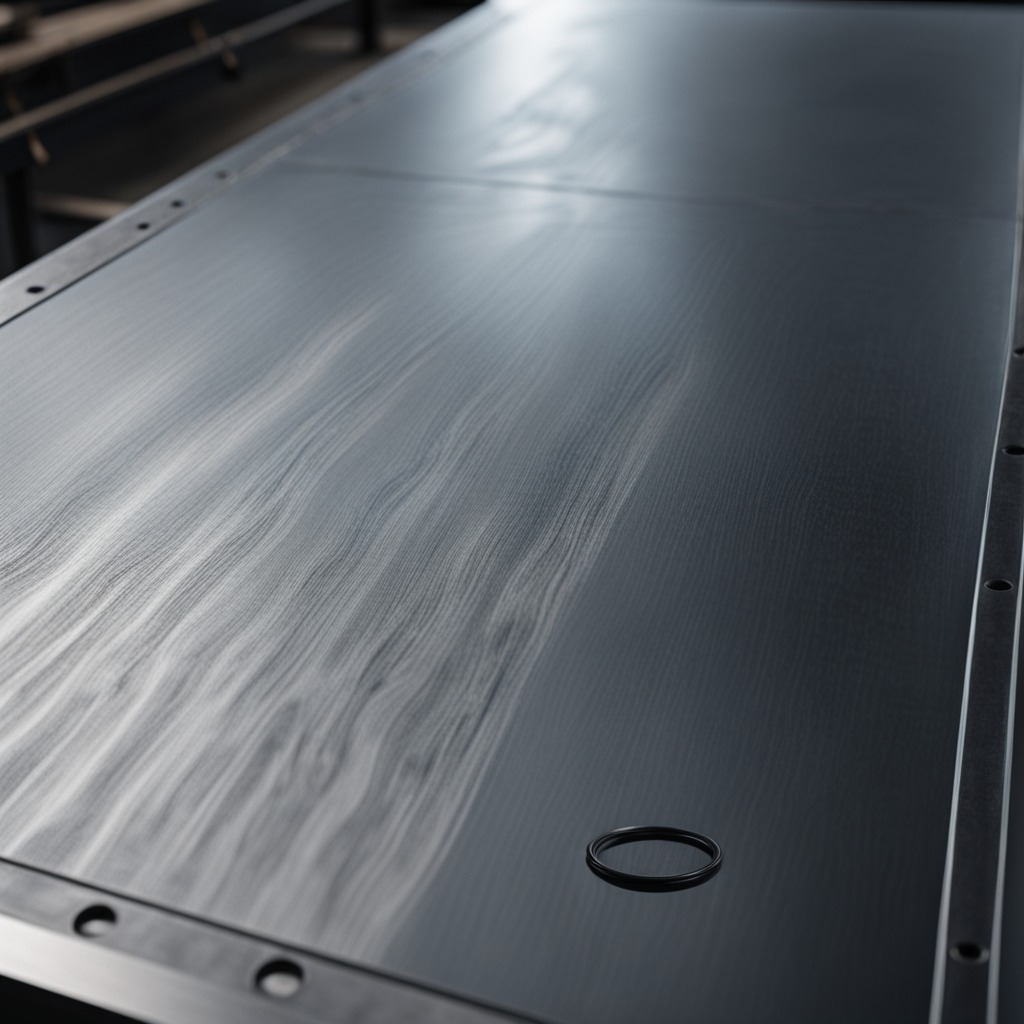
A rubber O-ring lies on a cold steel table in a mining workshop.